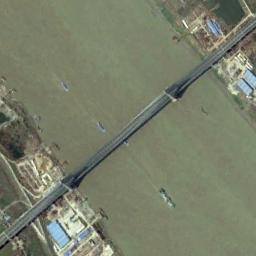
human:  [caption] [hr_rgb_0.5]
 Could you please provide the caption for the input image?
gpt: The water under the bridge is green .

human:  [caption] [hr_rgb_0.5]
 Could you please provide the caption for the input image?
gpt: A bridge connects the land on both sides of the green river  There are white supports on the bridge and there are many ships in the river .

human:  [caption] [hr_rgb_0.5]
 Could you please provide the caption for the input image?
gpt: A bridge built on a dark green river and some boats on the river .

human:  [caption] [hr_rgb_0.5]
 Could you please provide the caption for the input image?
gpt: There is a bridge over the river with many buildings on the both sides .

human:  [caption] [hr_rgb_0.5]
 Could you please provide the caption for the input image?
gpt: Many buildings are on either side of the bridge .